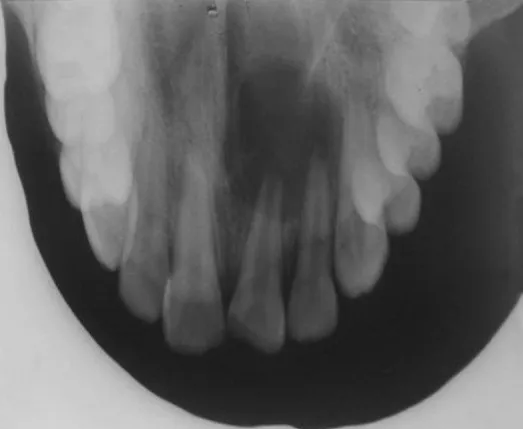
Preoperative diagnostic X-ray.
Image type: radiology (x_ray)